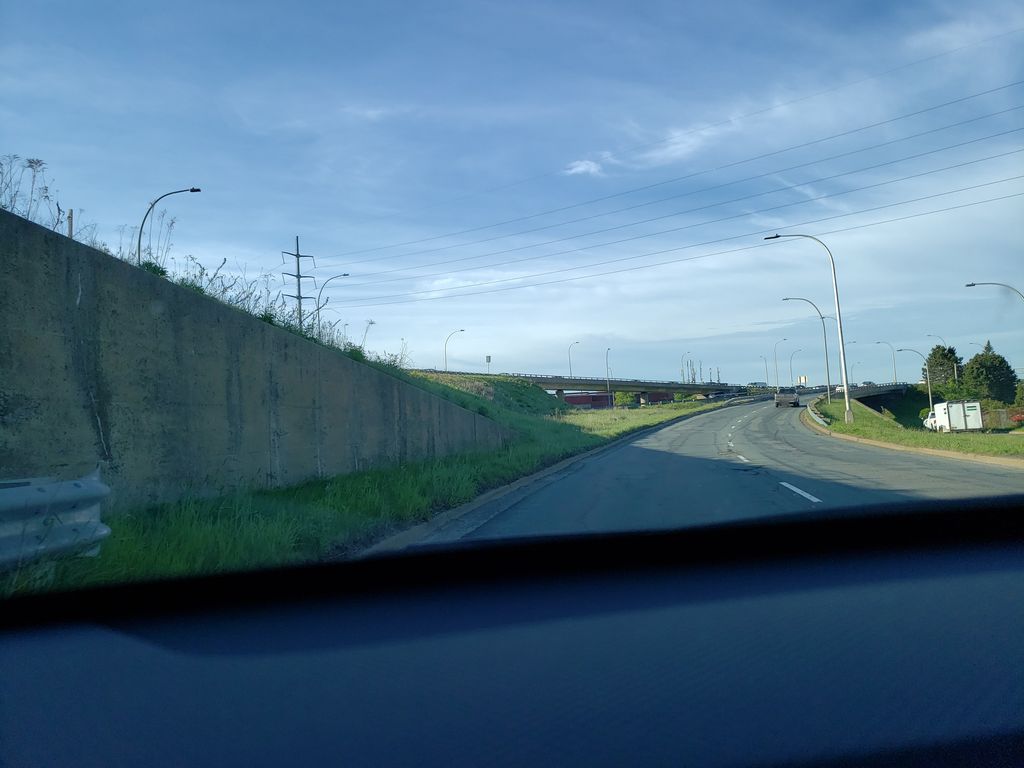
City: halifax